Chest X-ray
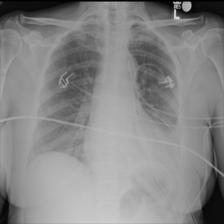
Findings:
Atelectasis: negative
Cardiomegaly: negative
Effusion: negative
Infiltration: negative
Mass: negative
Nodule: negative
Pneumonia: negative
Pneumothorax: negative
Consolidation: negative
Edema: negative
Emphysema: negative
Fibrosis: negative
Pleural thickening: negative
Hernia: negative